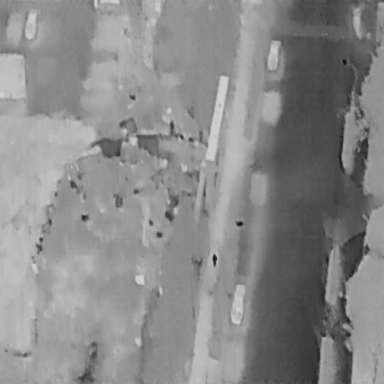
There are three objects shown in the infrared image, including two Cars, and a Person.